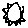
Label: sun